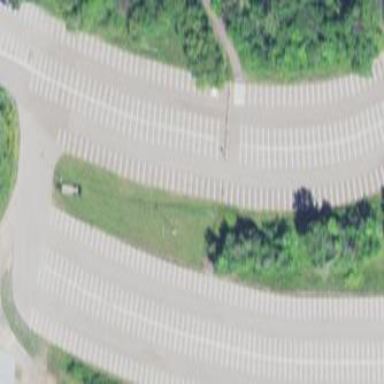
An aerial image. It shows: Paved parking area.